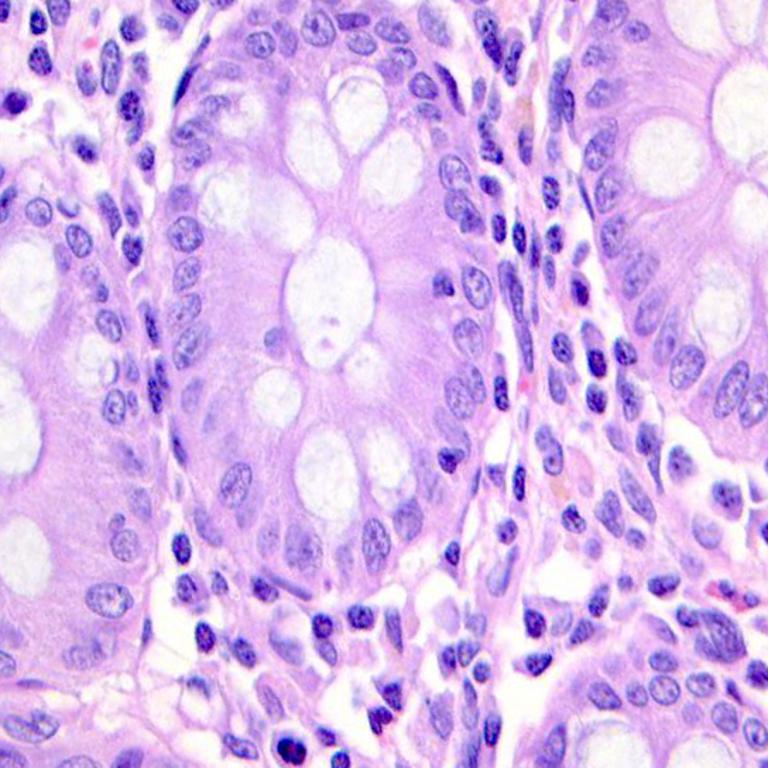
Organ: colon
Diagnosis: benign